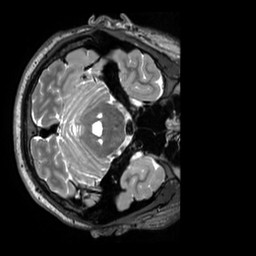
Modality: T2w
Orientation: axial
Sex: male
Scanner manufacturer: siemens
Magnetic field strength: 3 T
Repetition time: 3.2 s
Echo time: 0.409 s